Field crop: maize
Growth stage: 2
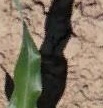
Species: maize